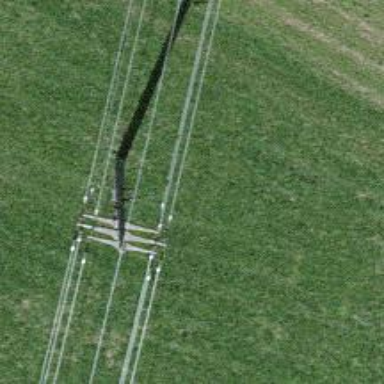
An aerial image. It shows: Power tower.